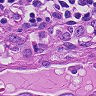
Metastatic tissue present: no